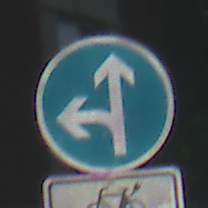
Verkehrszeichen: VorgeschriebeneFahrtrichtungGeradeausOderLinks
Zusatzzeichen unten: EinspurigeFahrzeugeFrei6
Umgebung: Outdoor, Suburban
Tageszeit: Midday
Wetter: Clear
Licht: Natural
Jahreszeit: NotSpecified
Kontrast: HighContrast